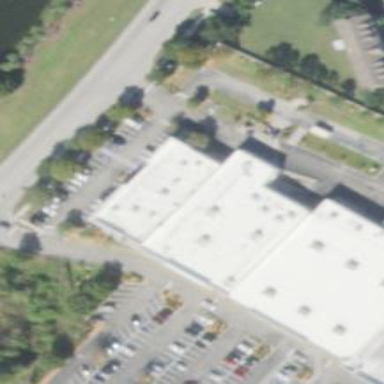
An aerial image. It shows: Veterinary facility.